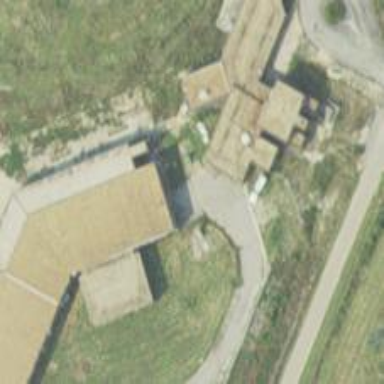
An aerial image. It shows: Prison building.